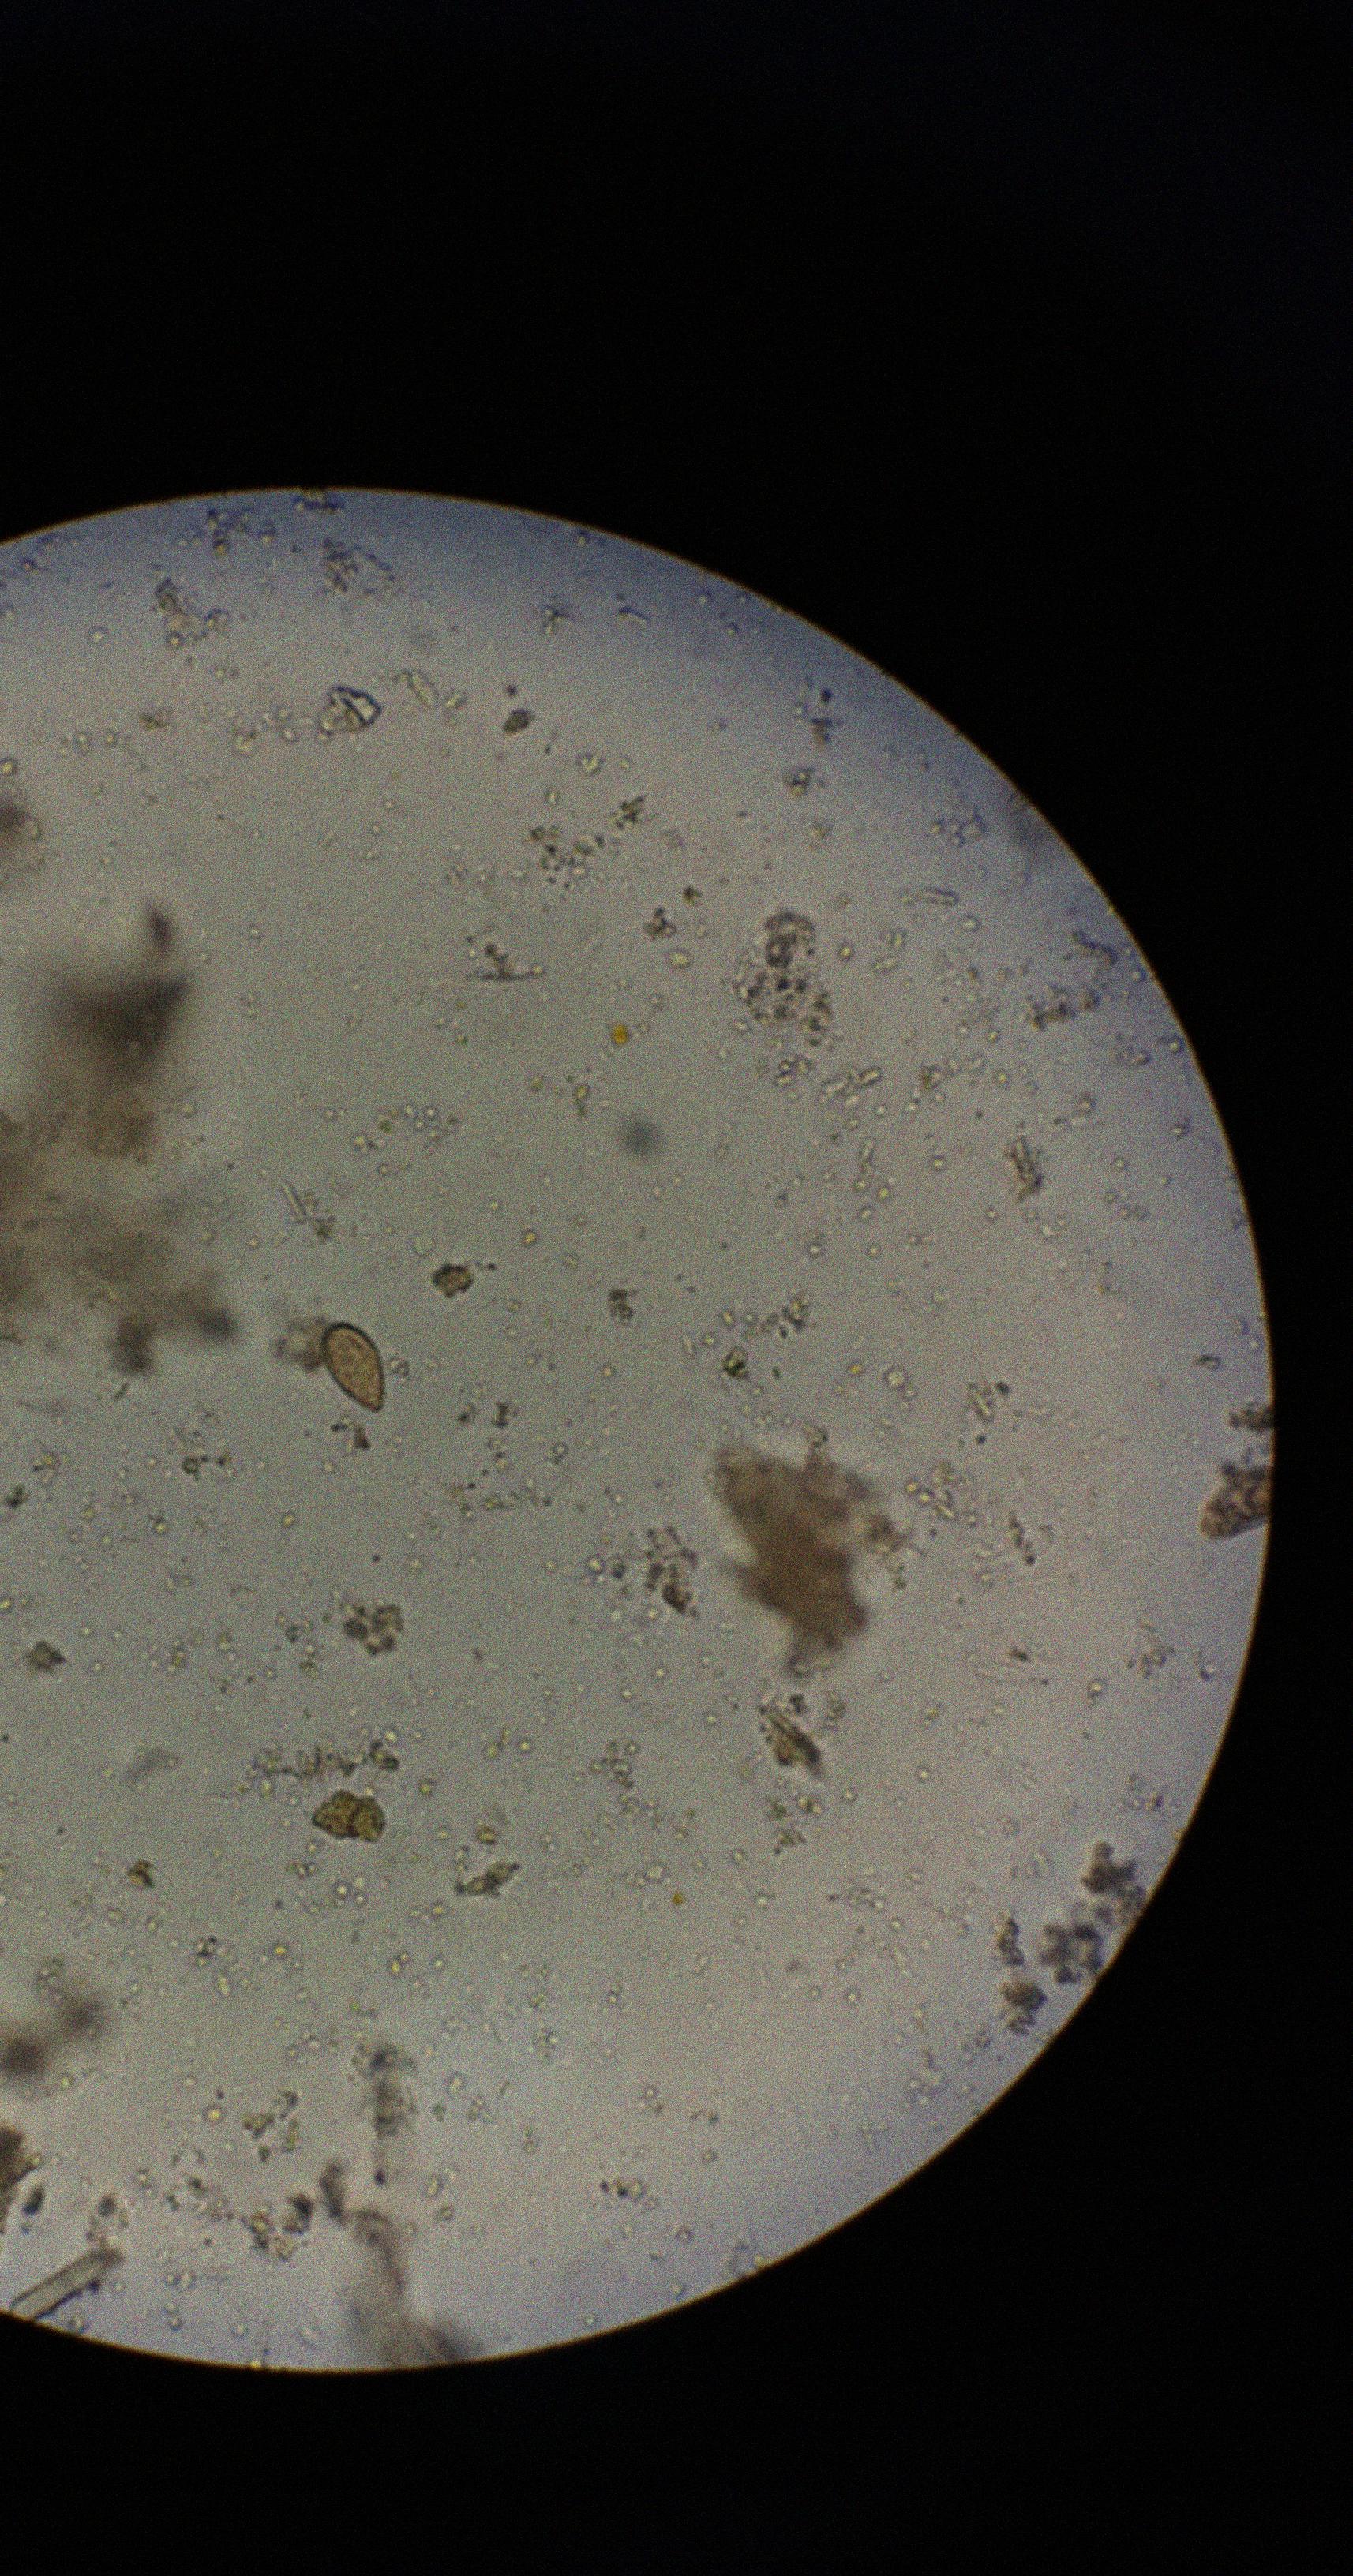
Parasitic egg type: Opisthorchis viverrine